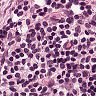
Metastatic tissue present: no